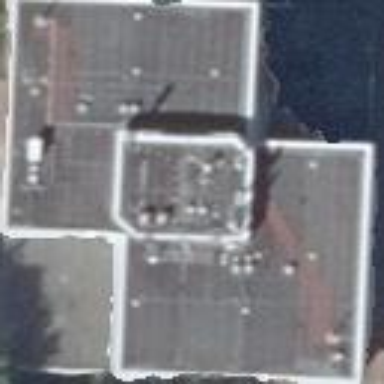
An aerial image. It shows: Part of building with flat roof made of tar paper.